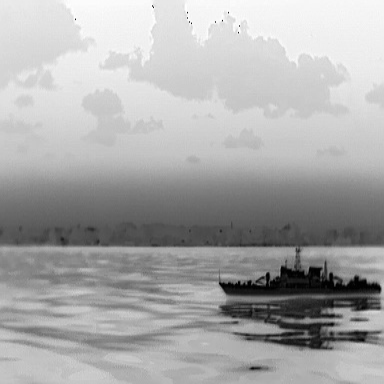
There is a warship in the infrared image.